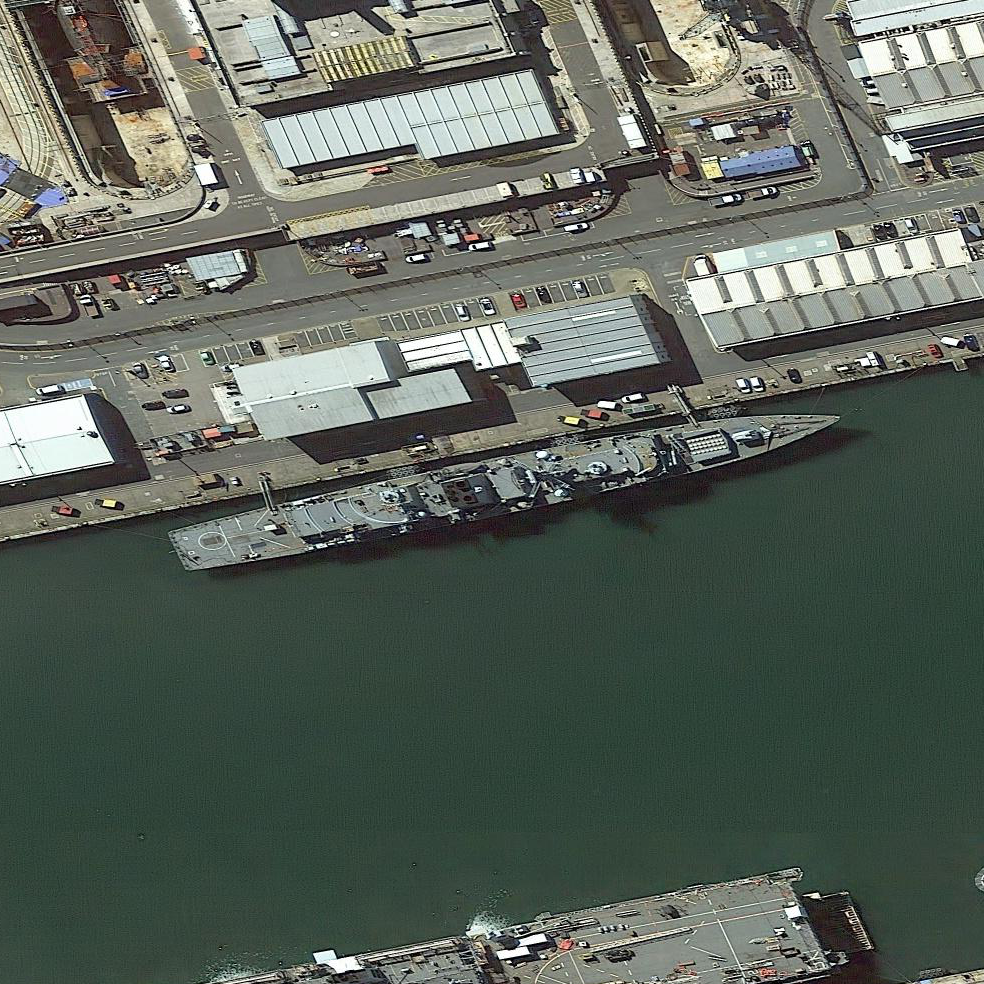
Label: cruiser